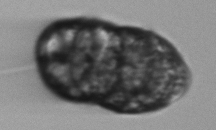
Label: Margalefidinium